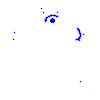
Particle: electron